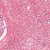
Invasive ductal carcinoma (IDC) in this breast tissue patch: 1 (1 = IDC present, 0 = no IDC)